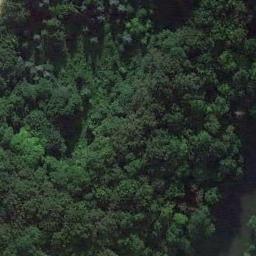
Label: forest